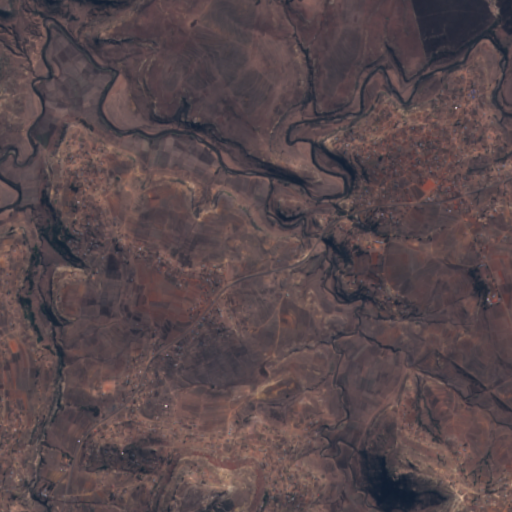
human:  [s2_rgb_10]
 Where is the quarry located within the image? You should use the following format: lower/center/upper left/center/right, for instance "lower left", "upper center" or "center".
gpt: There is no quarry in the image.